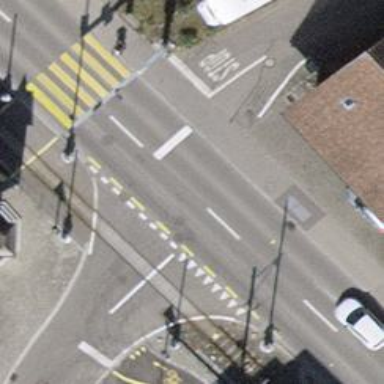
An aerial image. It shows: Road with traffic signals.